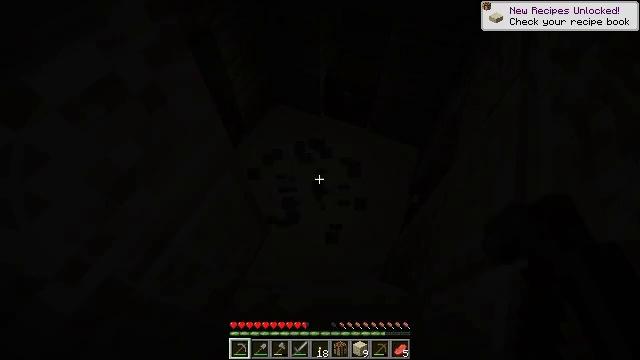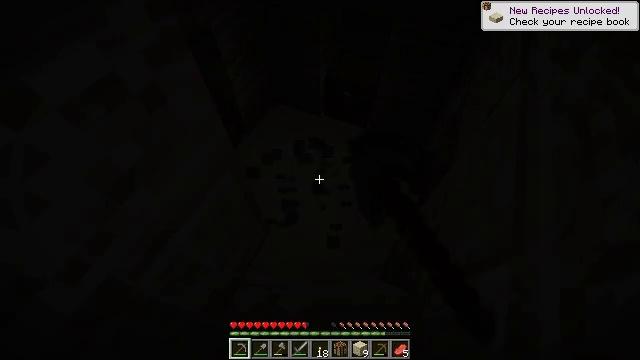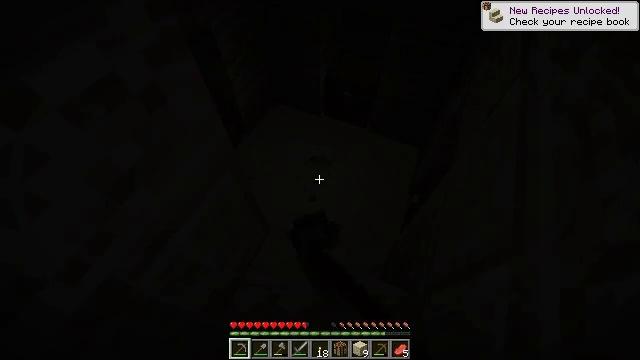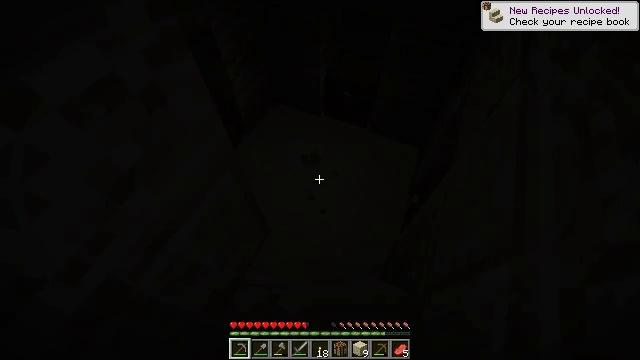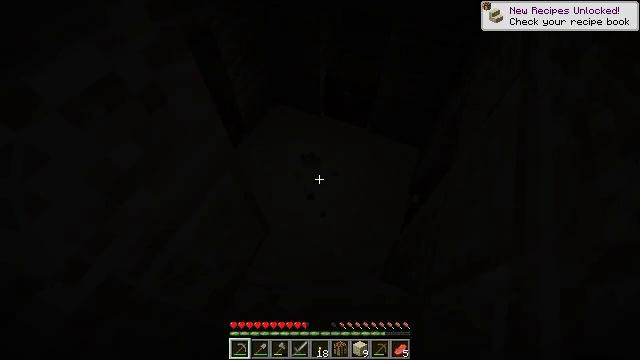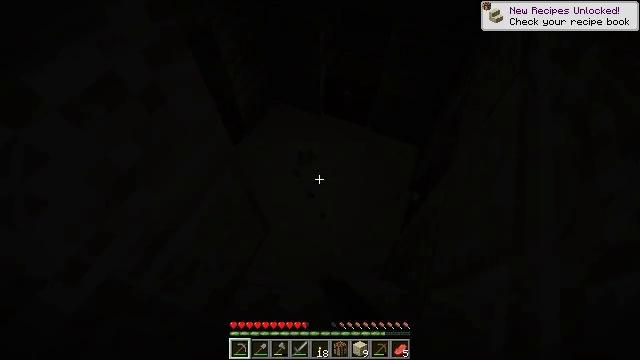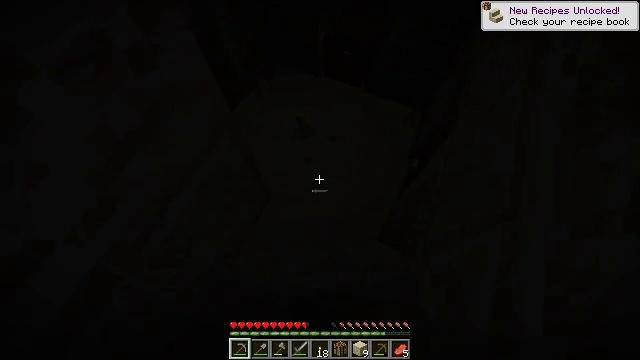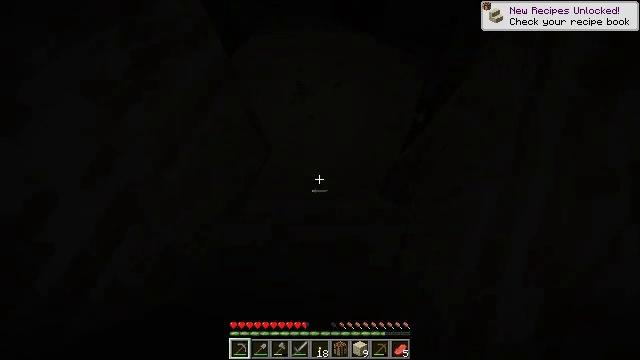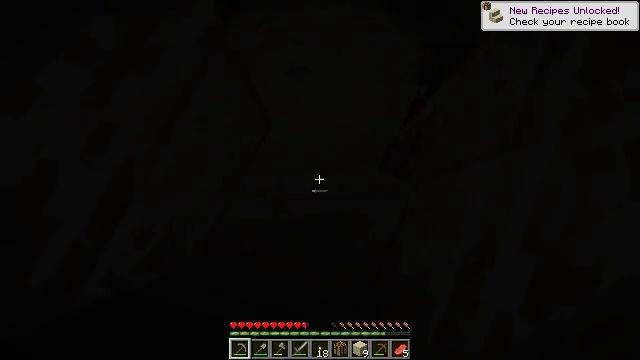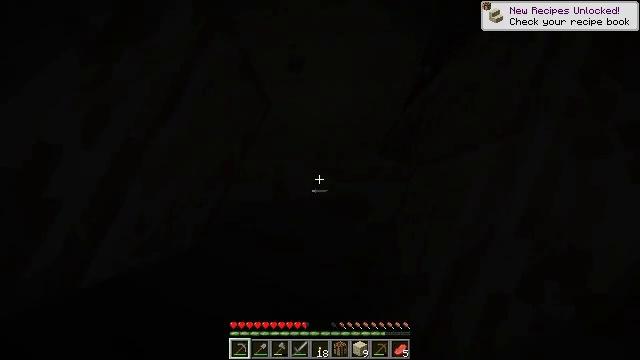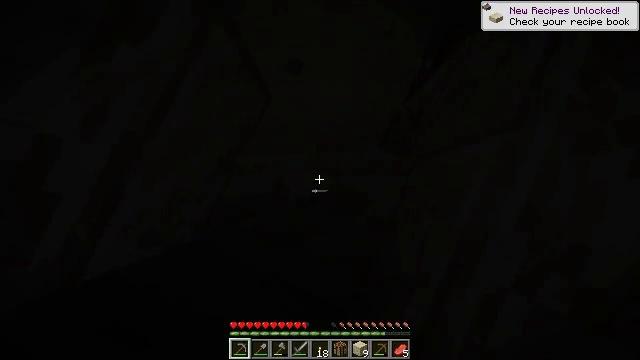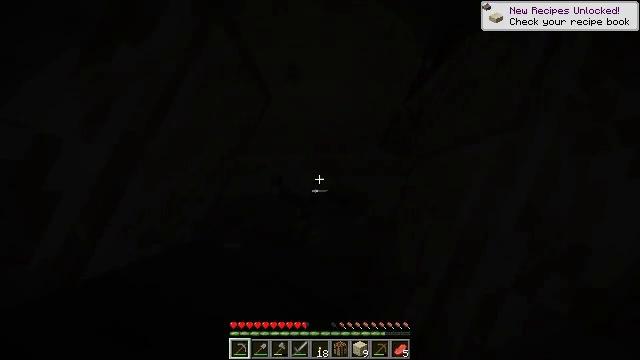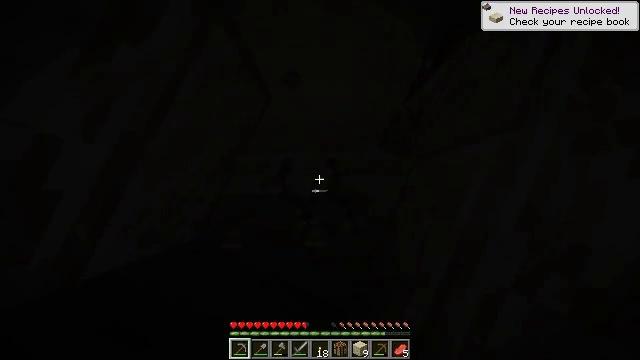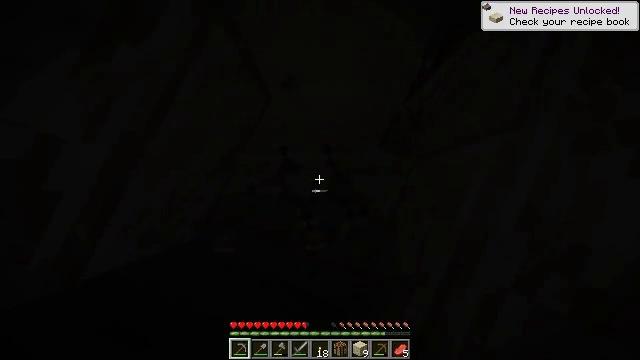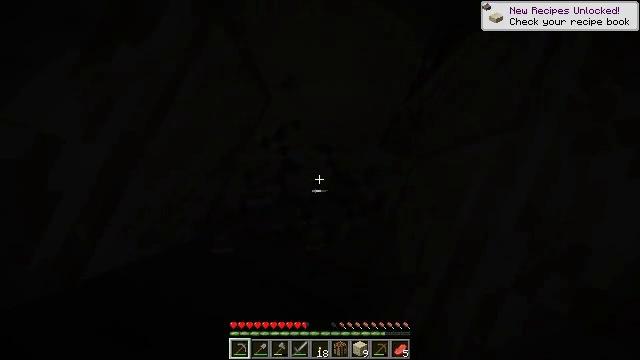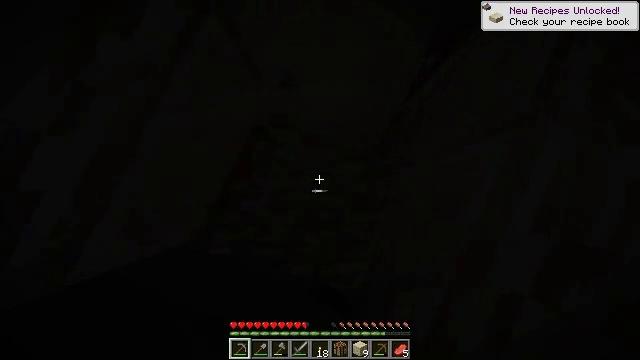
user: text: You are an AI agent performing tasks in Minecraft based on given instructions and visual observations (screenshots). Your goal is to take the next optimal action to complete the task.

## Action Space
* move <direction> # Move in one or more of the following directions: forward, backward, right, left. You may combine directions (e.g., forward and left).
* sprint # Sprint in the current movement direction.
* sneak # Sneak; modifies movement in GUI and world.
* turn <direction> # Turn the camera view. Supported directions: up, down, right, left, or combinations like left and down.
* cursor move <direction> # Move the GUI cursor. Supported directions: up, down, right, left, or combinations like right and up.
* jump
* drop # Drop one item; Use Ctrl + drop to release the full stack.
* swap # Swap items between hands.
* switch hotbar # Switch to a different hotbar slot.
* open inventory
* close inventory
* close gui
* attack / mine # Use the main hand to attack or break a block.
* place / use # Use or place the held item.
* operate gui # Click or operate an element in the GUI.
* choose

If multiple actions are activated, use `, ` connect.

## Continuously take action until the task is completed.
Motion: motion action
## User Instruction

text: Break the chiseled sandstone block.
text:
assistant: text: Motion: attack / mine
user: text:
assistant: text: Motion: attack / mine
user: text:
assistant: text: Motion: attack / mine
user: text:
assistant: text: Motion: attack / mine
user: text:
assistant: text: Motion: attack / mine
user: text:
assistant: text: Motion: turn down
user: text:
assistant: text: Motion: turn left and down
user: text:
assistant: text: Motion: turn down
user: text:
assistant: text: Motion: turn down
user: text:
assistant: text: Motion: turn down, attack / mine
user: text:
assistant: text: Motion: attack / mine
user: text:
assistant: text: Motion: attack / mine
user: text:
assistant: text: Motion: attack / mine
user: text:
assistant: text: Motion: attack / mine
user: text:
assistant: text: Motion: attack / mine
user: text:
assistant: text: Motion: attack / mine
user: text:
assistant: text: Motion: attack / mine
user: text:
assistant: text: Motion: attack / mine
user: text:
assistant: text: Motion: attack / mine
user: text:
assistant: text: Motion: attack / mine